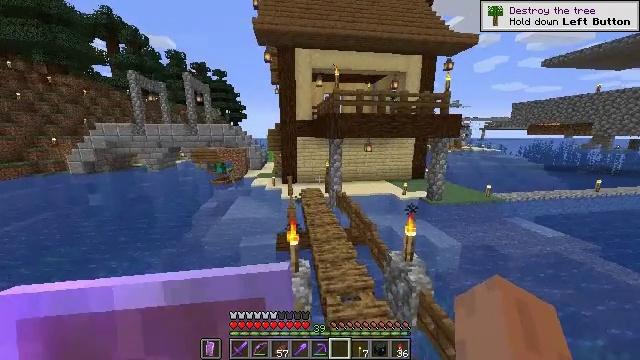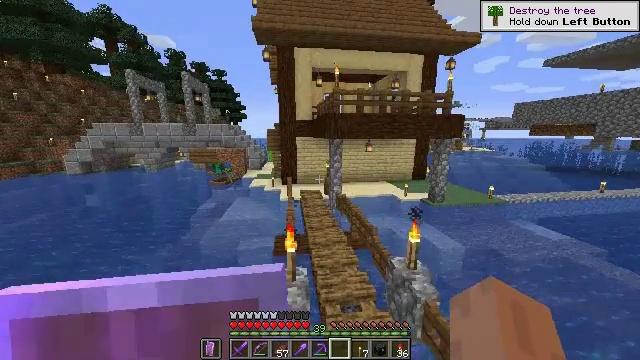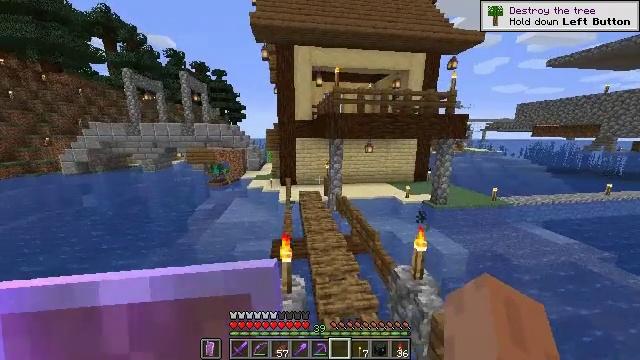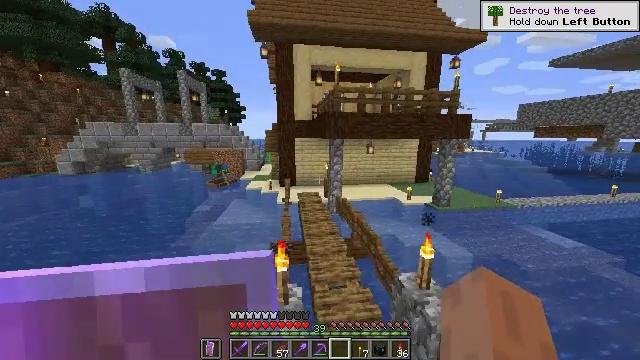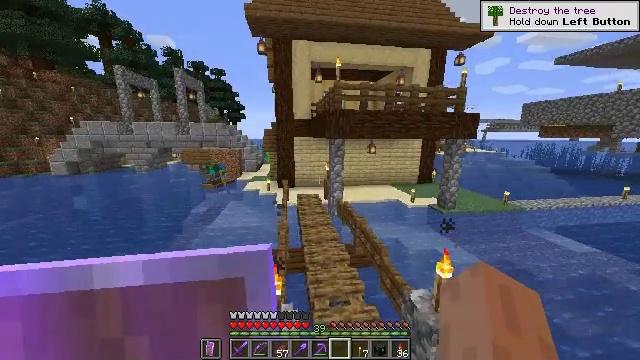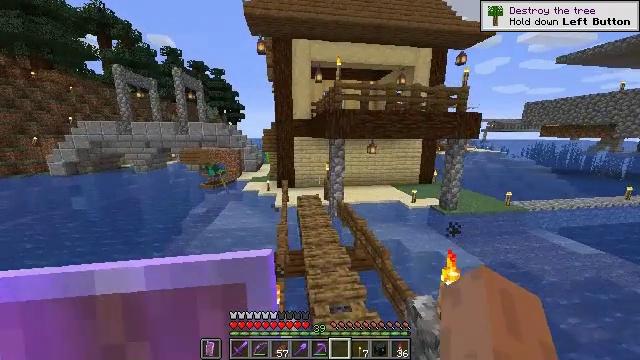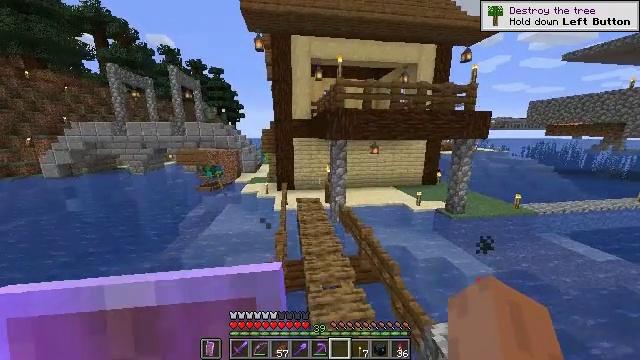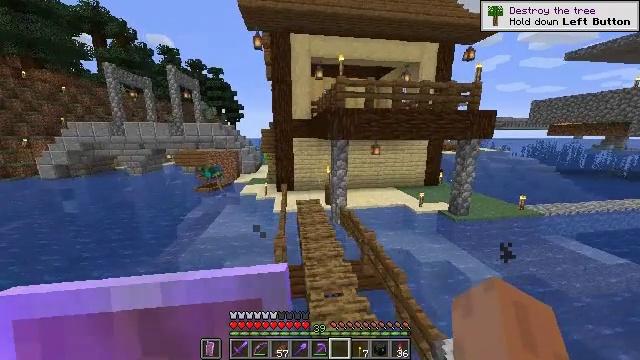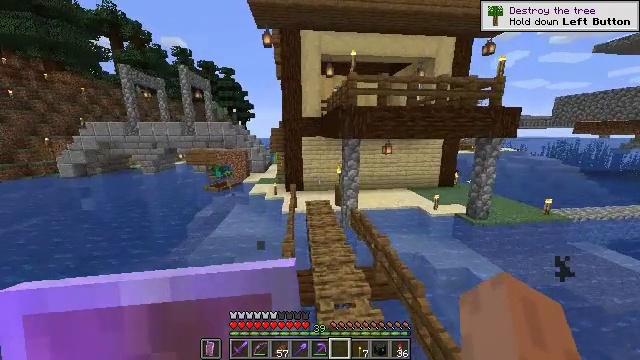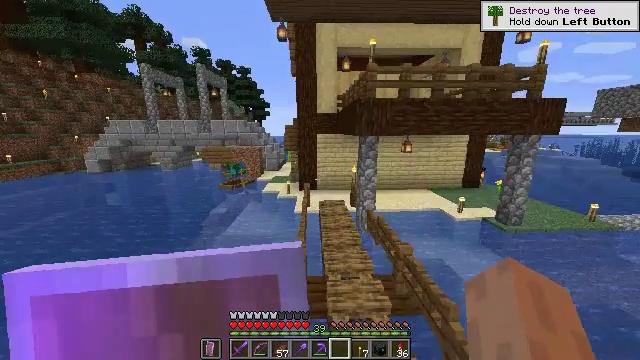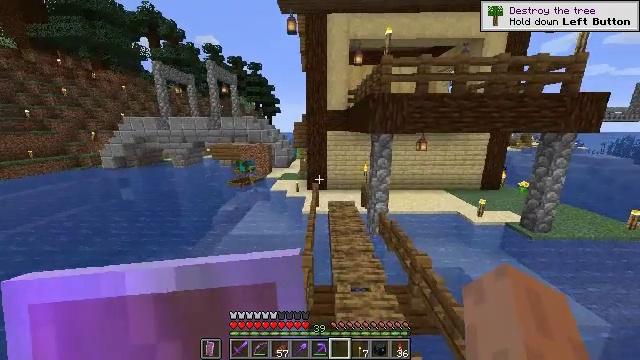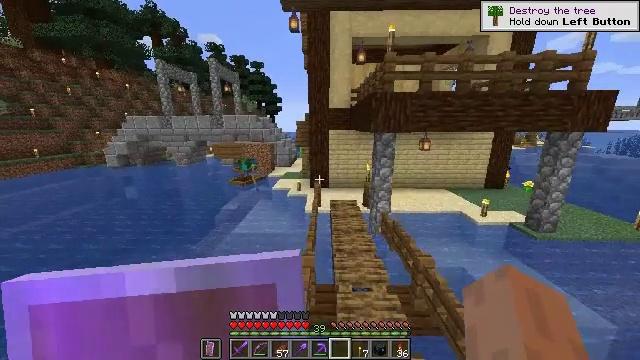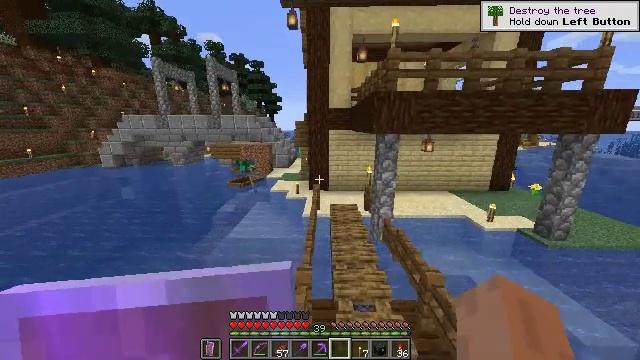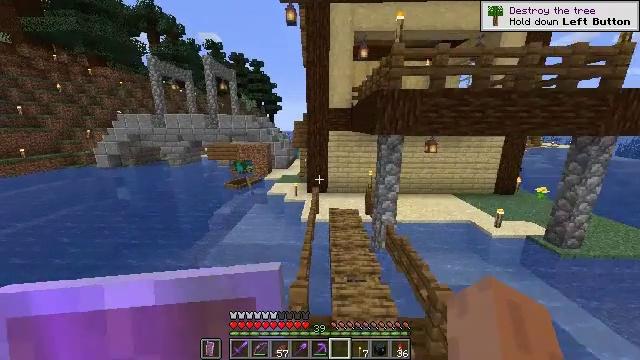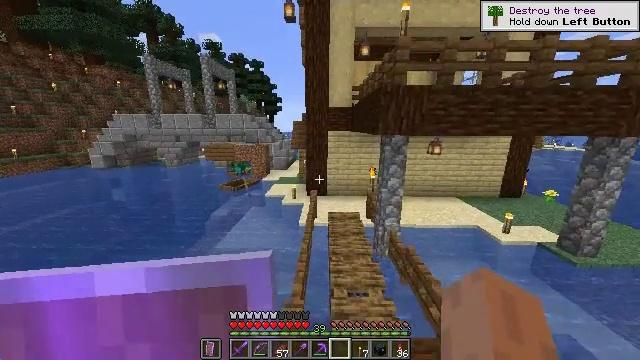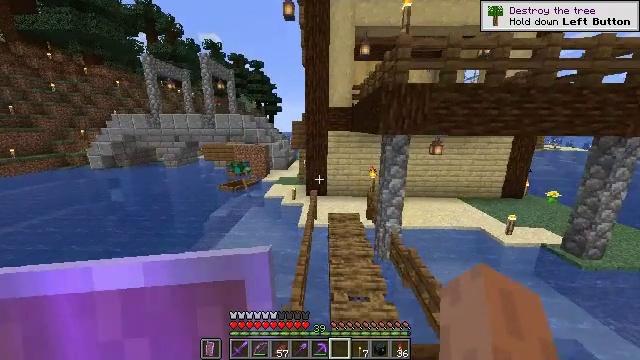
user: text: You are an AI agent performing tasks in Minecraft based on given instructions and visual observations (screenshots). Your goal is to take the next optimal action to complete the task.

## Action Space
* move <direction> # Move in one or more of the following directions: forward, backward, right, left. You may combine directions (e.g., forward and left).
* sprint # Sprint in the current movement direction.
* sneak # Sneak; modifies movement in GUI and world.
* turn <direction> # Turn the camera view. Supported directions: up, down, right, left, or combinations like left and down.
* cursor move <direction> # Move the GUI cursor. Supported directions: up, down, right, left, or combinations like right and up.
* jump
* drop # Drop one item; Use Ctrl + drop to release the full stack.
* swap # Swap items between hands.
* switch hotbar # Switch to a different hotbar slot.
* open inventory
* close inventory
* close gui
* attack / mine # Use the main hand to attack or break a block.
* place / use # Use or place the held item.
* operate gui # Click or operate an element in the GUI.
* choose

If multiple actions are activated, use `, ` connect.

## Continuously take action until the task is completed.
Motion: motion action
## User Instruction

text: Open a furnace to smelt glass.
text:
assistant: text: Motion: move forward, sprint
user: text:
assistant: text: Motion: move forward, sprint
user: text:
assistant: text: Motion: move forward, sprint
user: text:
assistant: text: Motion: move forward, sprint
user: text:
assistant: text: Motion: move forward, sprint
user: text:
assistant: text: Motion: move forward, sprint
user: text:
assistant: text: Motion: move forward, sprint
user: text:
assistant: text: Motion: move forward, sprint, turn left
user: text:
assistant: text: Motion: move forward, sprint, turn left
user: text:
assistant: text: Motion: move forward, sprint, turn left
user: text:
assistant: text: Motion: move forward, sprint
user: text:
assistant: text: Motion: move forward, sprint
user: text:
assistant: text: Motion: move forward, sprint
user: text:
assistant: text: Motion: move forward, sprint
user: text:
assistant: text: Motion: move forward, sprint
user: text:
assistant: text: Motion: move forward, sprint
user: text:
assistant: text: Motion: move forward, sprint
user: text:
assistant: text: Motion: move forward, sprint
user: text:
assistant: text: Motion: move forward, sprint
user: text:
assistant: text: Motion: move forward, sprint
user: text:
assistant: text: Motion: move forward, sprint, turn left
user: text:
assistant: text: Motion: move forward, sprint
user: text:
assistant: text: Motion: move forward, sprint
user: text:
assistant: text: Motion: move forward, sprint
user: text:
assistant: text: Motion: move forward, sprint
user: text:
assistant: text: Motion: move forward, sprint
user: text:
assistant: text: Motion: move forward, sprint
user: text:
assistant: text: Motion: move forward, sprint
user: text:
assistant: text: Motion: move forward, sprint
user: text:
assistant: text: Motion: move forward, sprint